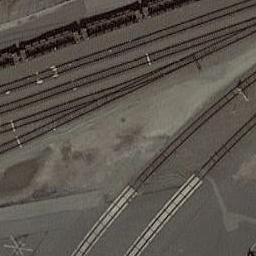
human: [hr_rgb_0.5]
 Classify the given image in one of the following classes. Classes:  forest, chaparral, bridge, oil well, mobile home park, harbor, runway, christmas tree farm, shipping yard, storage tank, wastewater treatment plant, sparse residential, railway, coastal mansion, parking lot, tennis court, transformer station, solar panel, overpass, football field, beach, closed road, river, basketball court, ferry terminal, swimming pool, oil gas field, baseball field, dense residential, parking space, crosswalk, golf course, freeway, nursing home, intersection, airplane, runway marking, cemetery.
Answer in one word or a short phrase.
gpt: railway